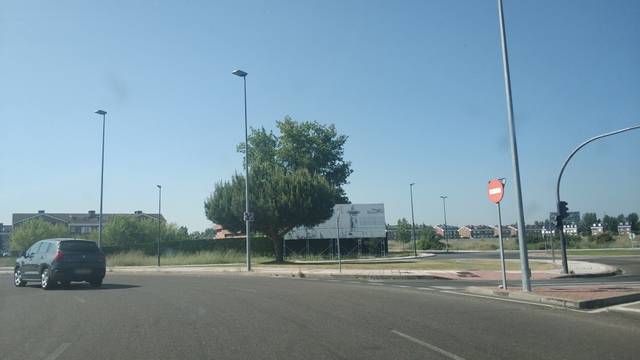
Region: Spain
Coordinates: 40.958, -5.646